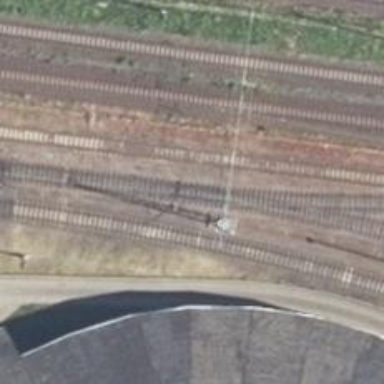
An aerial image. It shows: Railway switch.